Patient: sex M, age 64
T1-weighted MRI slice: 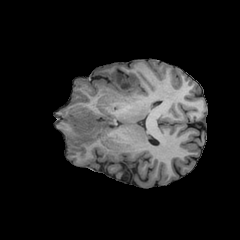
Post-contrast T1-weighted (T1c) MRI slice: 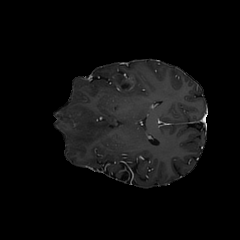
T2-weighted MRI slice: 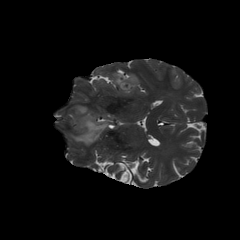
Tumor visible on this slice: yes
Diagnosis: Glioblastoma, IDH-wildtype
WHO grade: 4